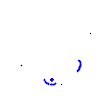
Particle: kaon